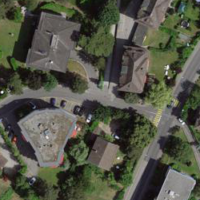
EUNIS habitat code: 55
Species observed at this site:
Sambucus nigra